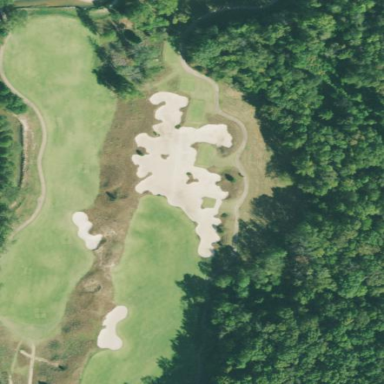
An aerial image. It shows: Sand bunker on golf course.